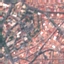
Land use / land cover class: Residential